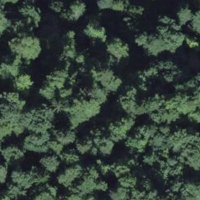
EUNIS habitat code: 44
Species observed at this site:
Saxifraga rotundifolia